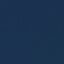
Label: SeaLake